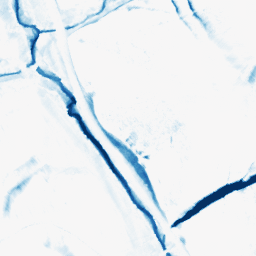
Category: morphological
Decomposition family: morphological_diamond
Decomposition parameters: operation: closing
radius: 10
Upsampling method: sinc_hamming
Upsampling parameters: scale: 2
kernel_size: 16
Upsampling scale: 2